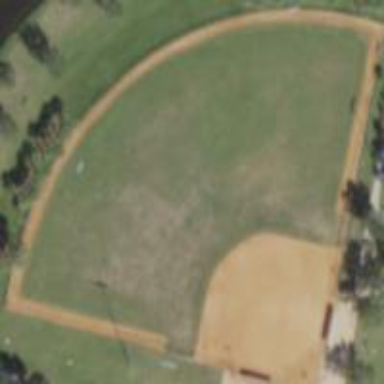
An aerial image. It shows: Softball pitch for leisure and sport activities.